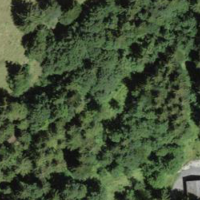
EUNIS habitat code: 44
Species observed at this site:
Larix decidua
Mercurialis perennis
Geranium robertianum
Abies alba
Acer pseudoplatanus
Helix pomatia
Fragaria vesca